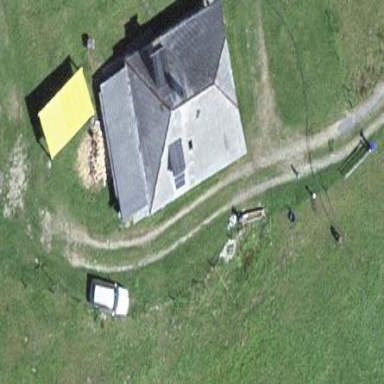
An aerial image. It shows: Stable.